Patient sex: M
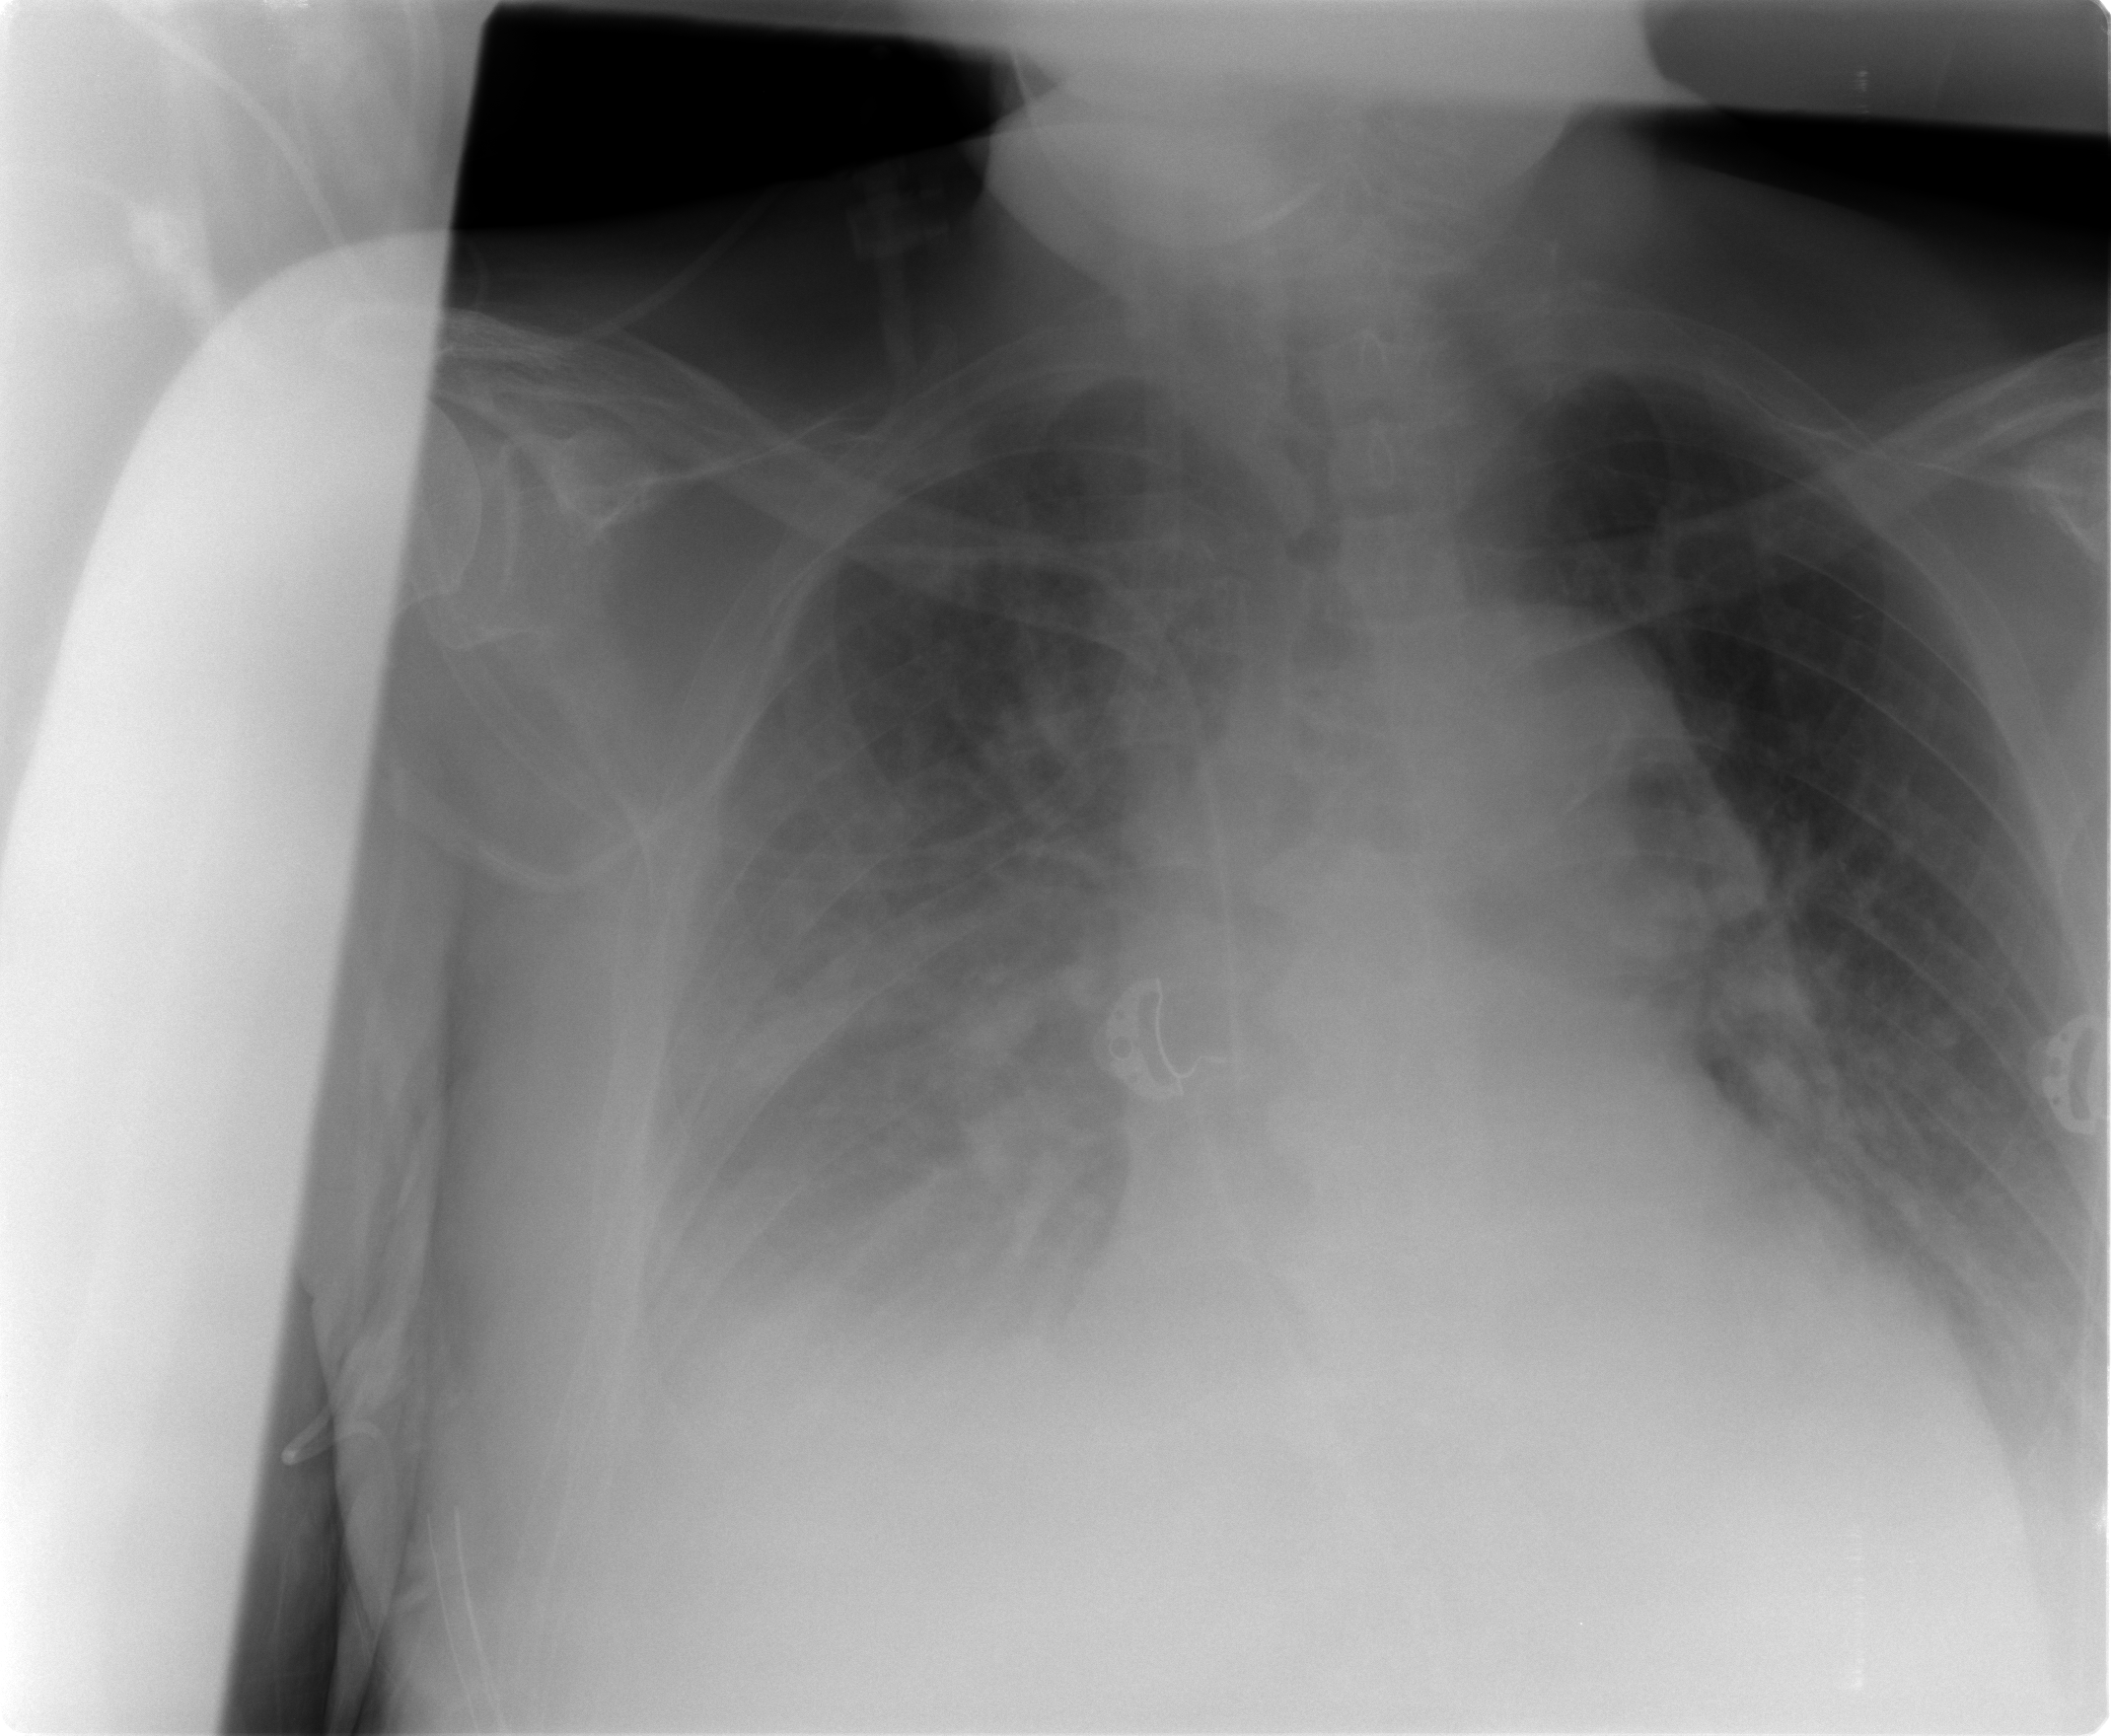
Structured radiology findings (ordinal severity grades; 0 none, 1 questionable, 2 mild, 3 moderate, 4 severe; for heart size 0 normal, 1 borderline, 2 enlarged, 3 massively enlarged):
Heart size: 2
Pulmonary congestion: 2
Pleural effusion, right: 3
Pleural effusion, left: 2
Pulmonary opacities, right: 3
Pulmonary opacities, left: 0
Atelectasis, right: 3
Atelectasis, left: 2